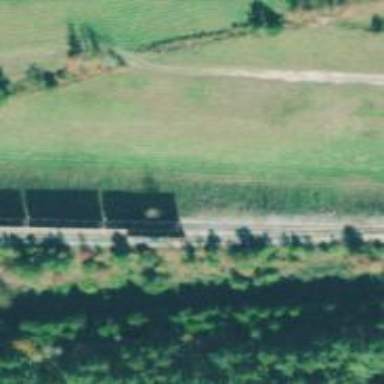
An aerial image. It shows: Rail spur service.